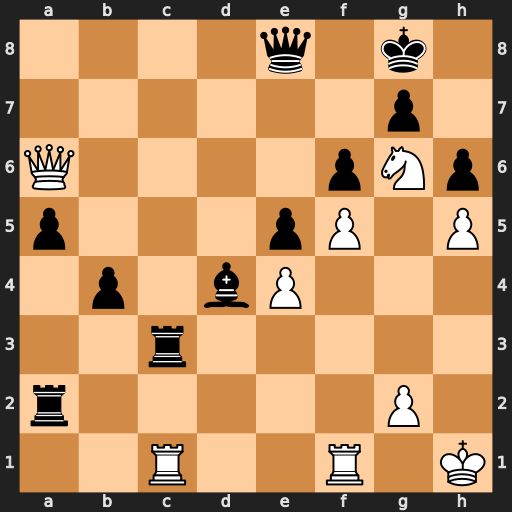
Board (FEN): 4q1k1/6p1/Q4pNp/p3pP1P/1p1bP3/2r5/r5P1/2R2R1K
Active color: w
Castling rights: -
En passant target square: -
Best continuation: Rxc3 Bxc3 Qc4+ Kh7 Qxa2